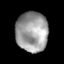
Tissue: lung
Cell type: Epithelial cells
Senescence score: 0.1828
Nuclear area (px): 1256
Mean DAPI intensity: 155.563